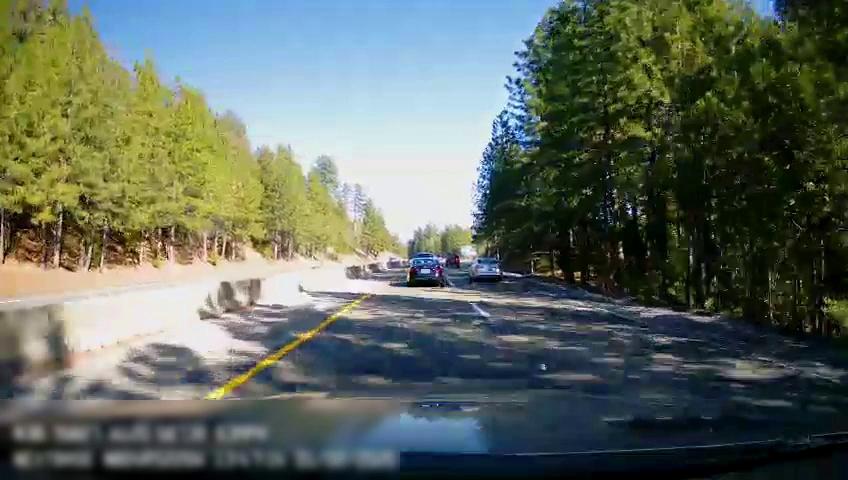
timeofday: Day
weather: Sunny
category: Drivable Space
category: Drivable Space
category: Vehicles | SUV
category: Vehicles | Car
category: Vehicles | Car
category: Lanes | Current Lane
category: Lanes | Current Lane
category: Lanes | Alternate Lane